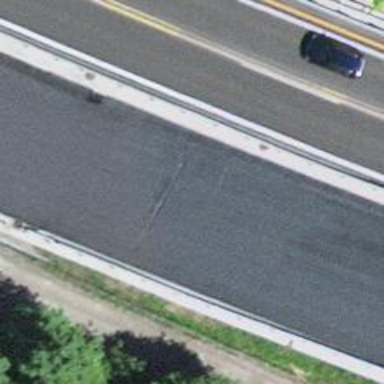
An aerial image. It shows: View of motorway.